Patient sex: M
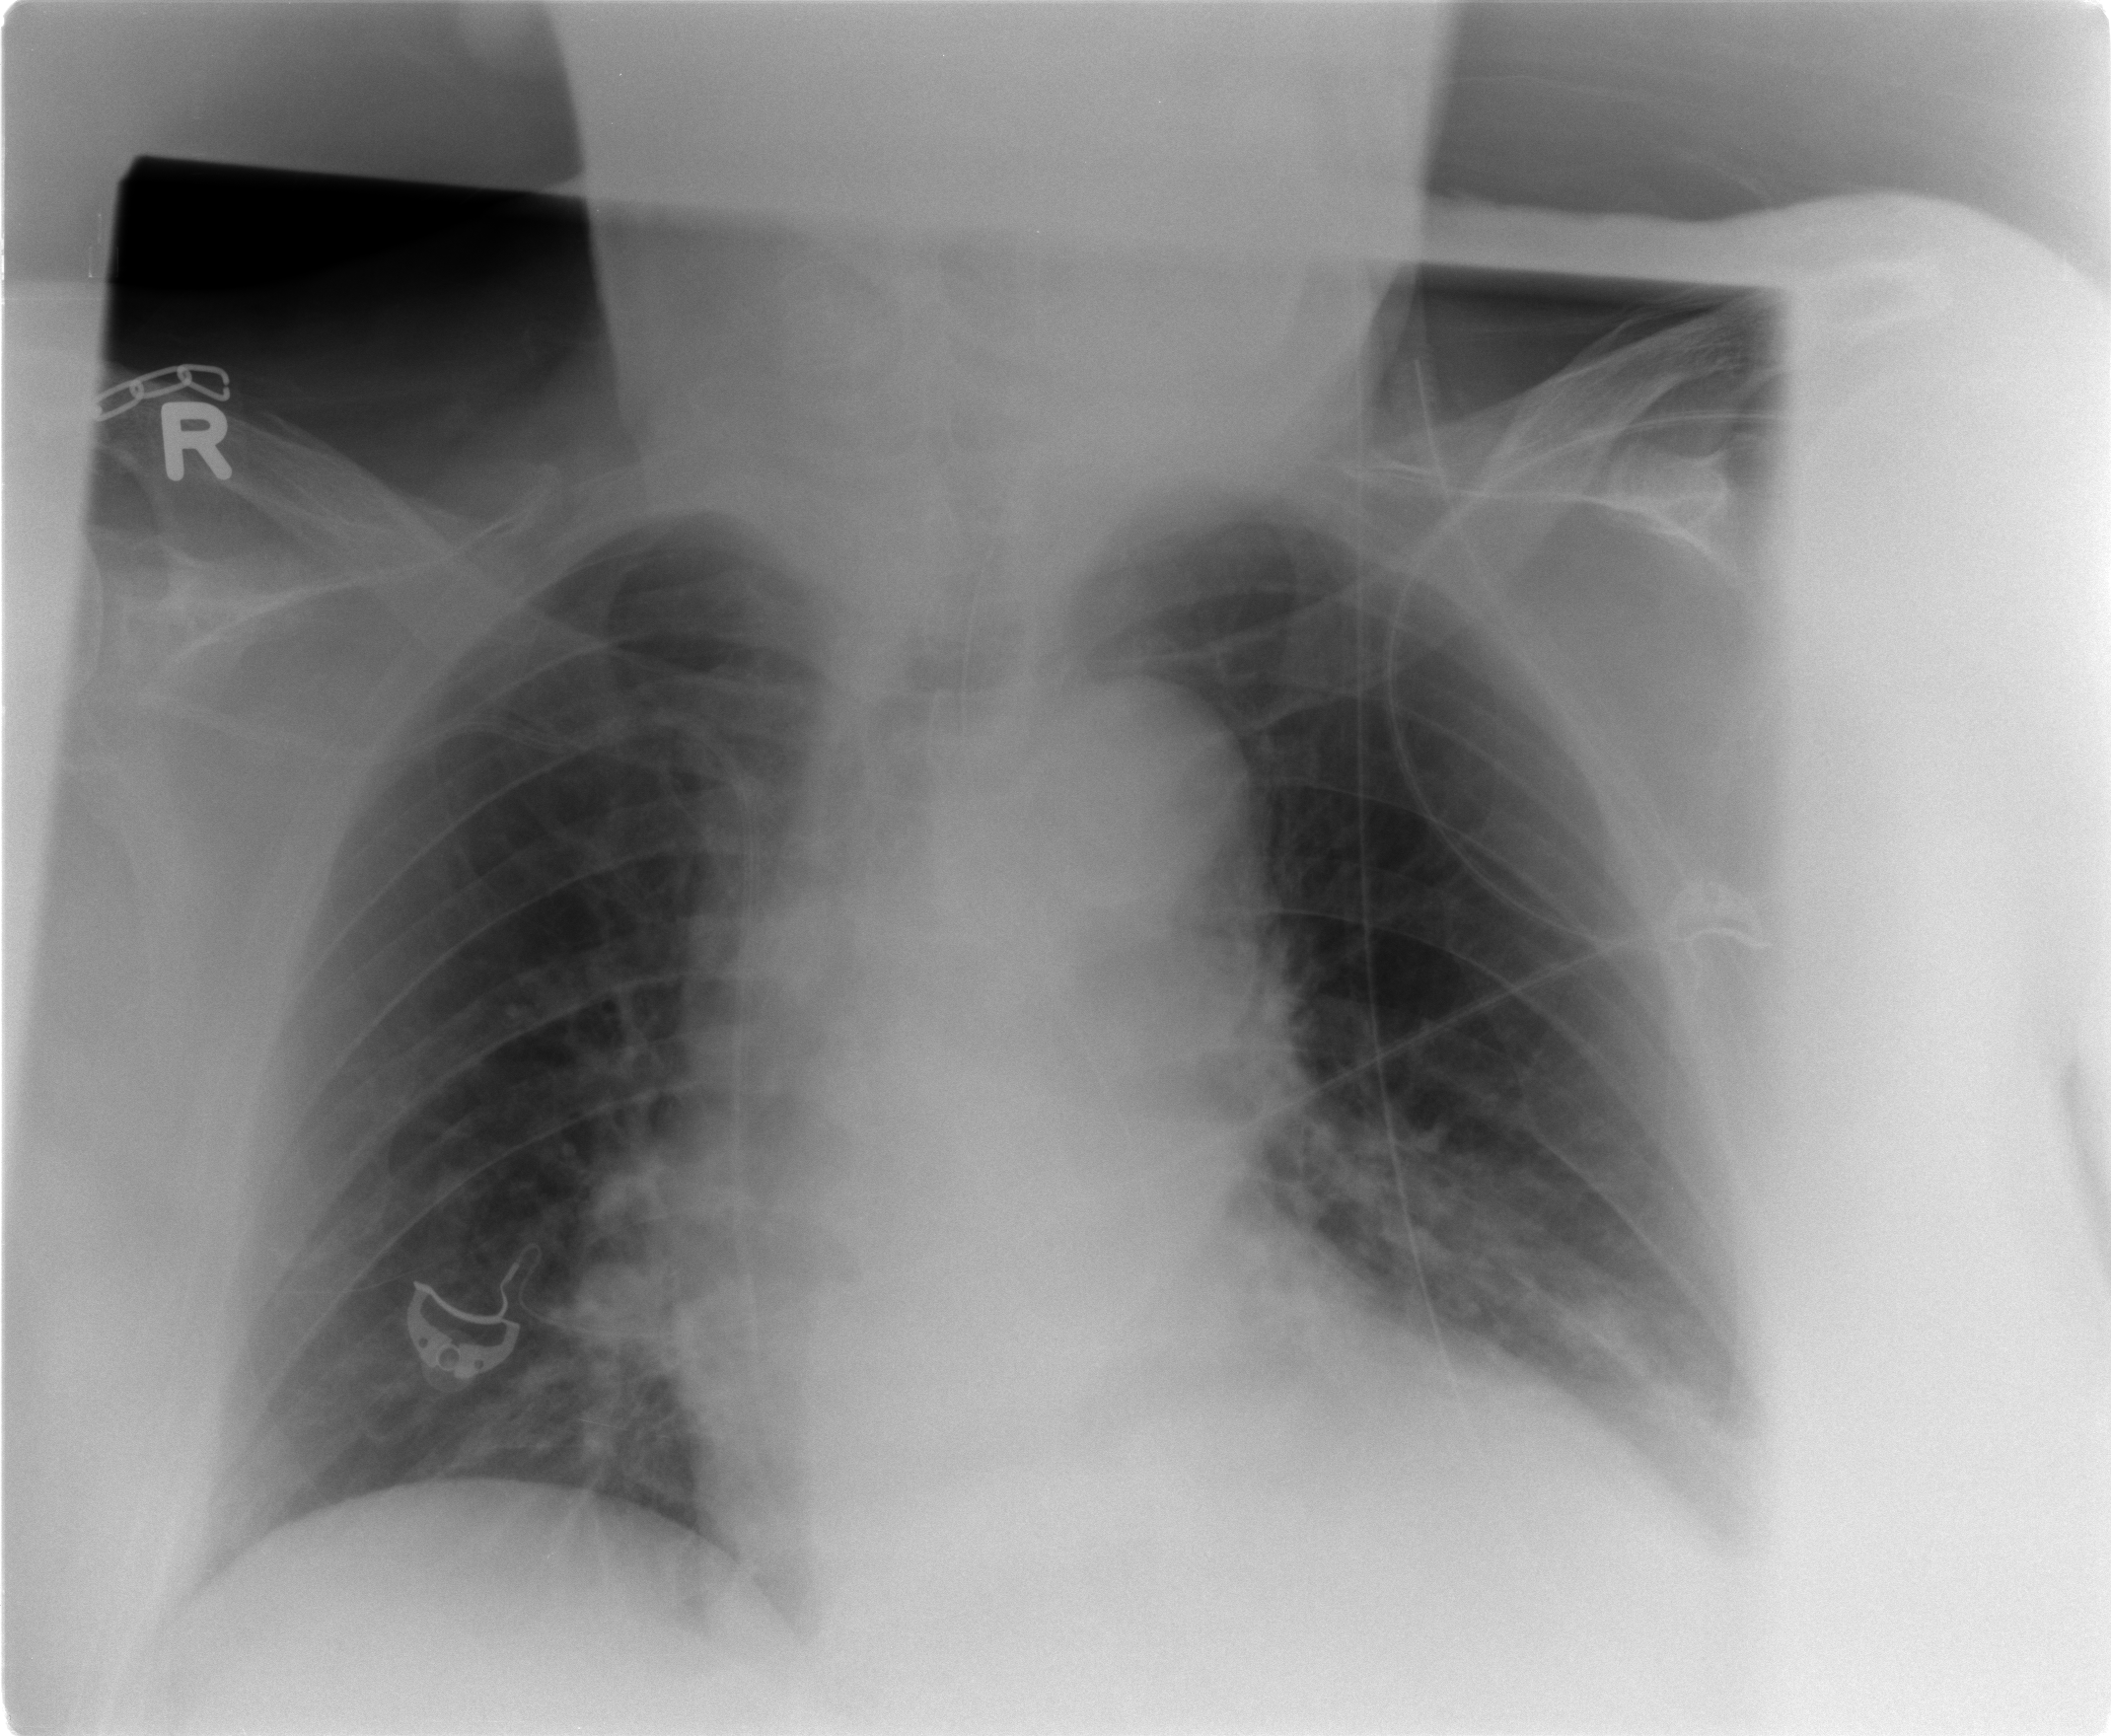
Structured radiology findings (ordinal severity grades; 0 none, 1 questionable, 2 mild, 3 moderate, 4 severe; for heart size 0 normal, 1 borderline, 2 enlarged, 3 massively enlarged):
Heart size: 0
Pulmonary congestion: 2
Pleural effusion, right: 0
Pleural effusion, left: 1
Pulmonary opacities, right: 0
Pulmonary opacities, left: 0
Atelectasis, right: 2
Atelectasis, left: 2